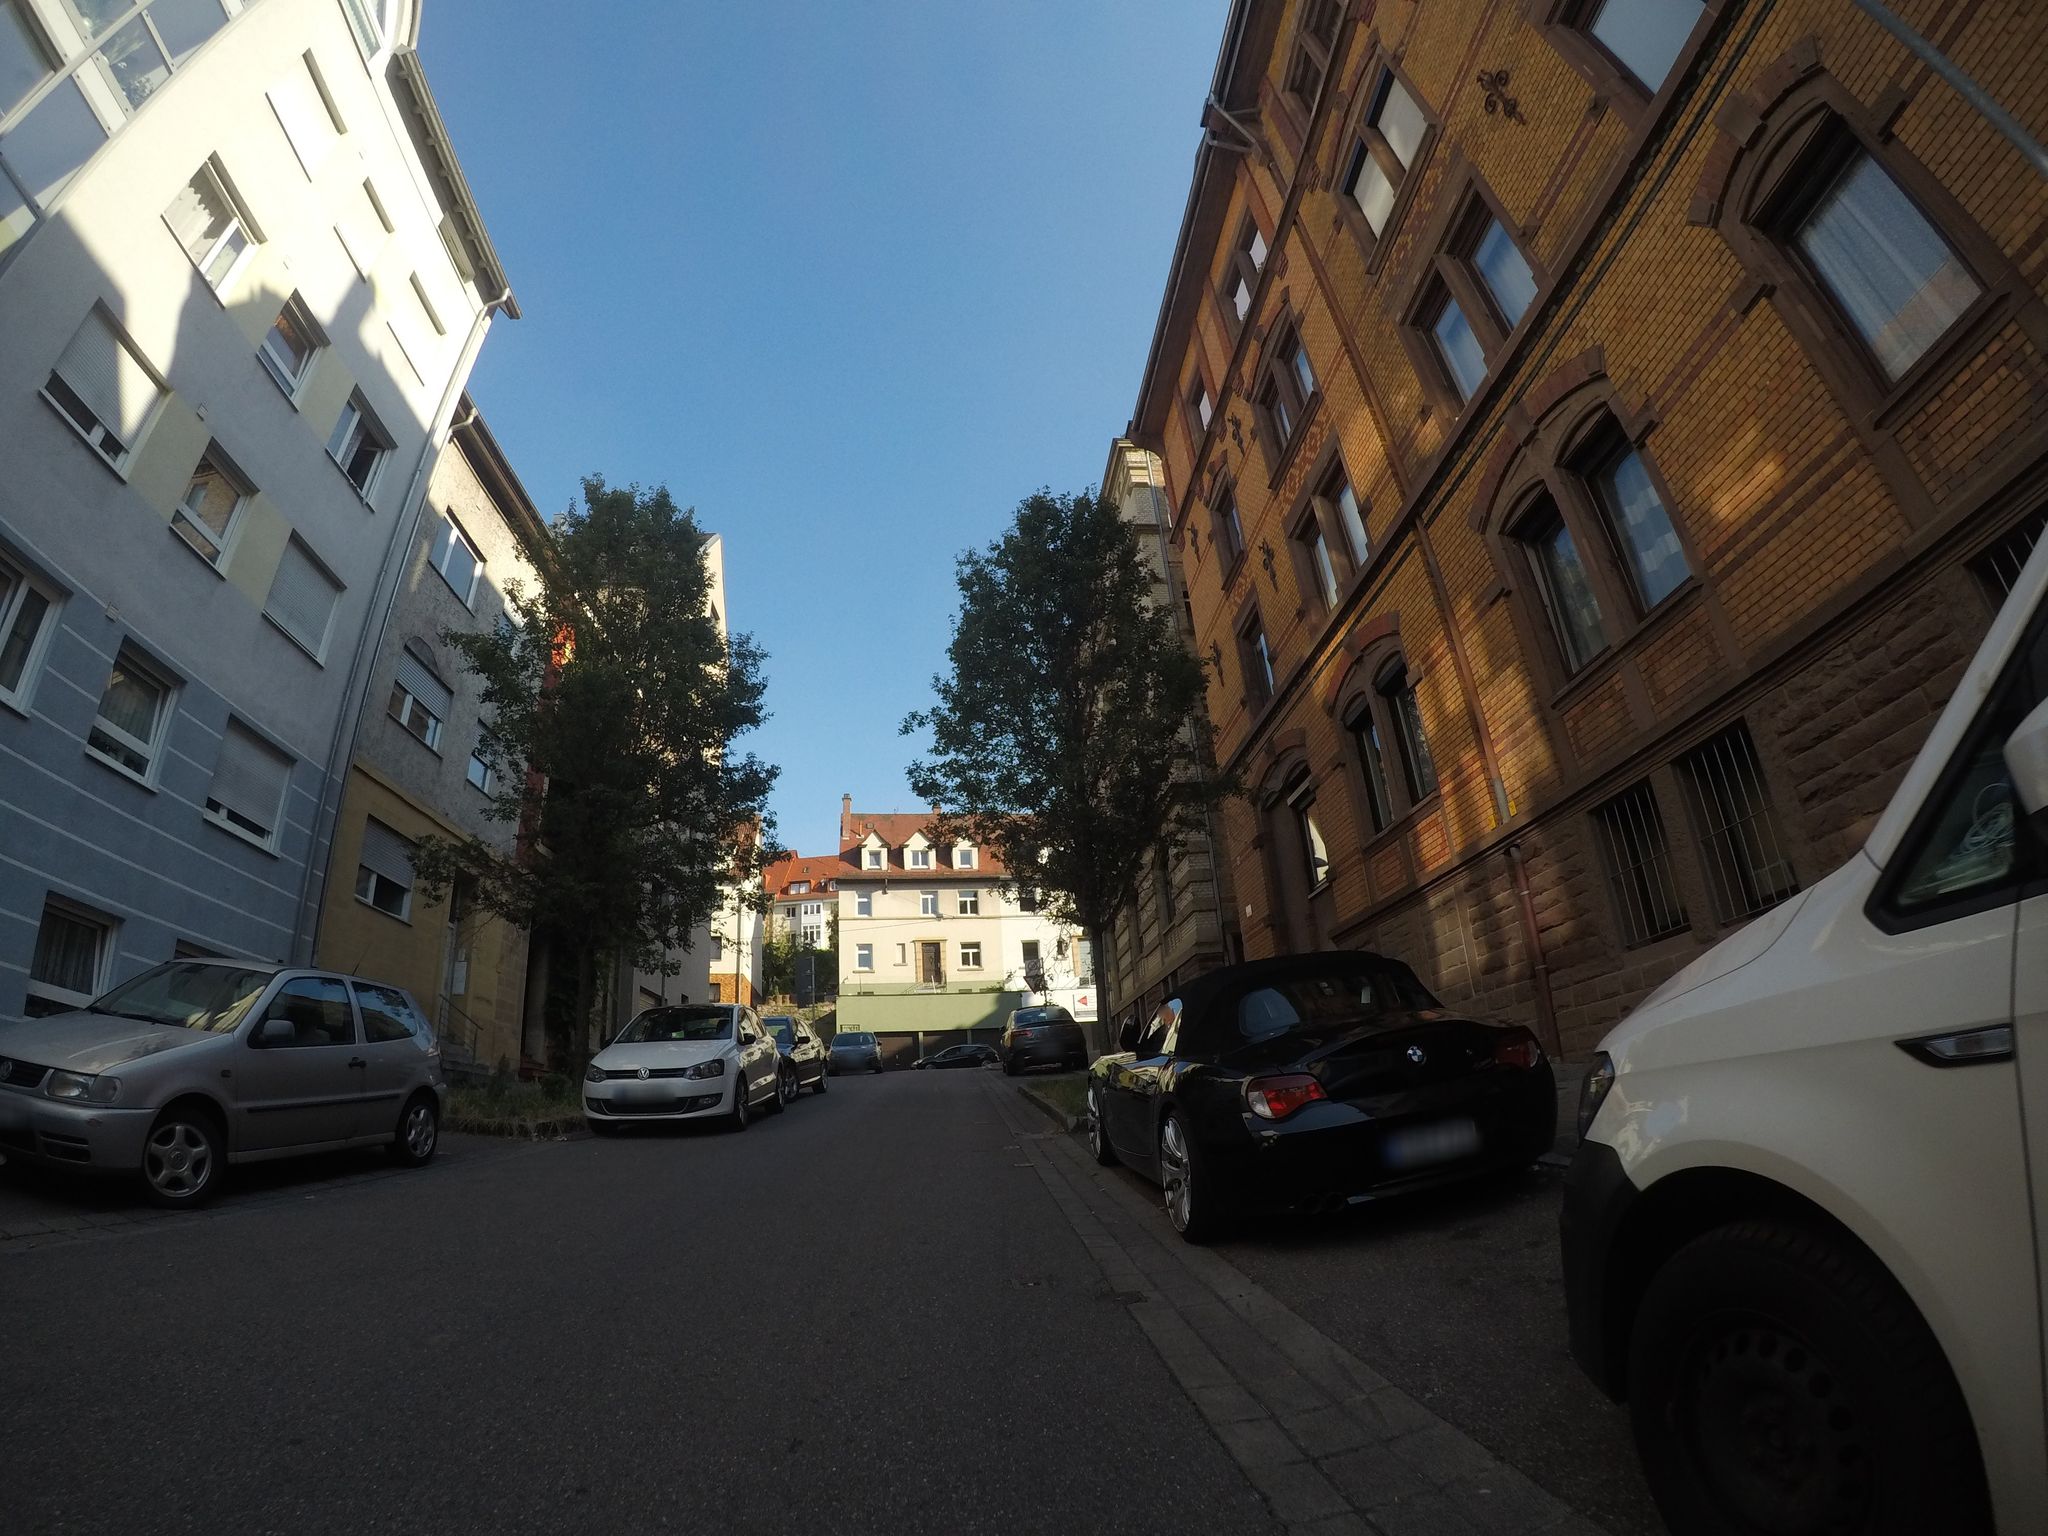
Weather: clear
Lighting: day
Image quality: good
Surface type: driving surface
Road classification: living_street, residential
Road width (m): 8
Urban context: urban centre
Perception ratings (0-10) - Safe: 7.43, Lively: 9.64, Beautiful: 8.08, Boring: 3, Depressing: 3.41, Wealthy: 7.32